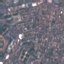
Label: Residential